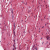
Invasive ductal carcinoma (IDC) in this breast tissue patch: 0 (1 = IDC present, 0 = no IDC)